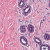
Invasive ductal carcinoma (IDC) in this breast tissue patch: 0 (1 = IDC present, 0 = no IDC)